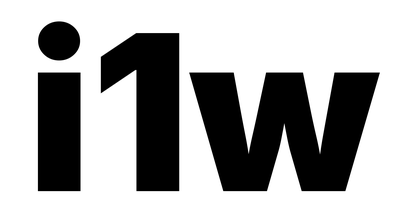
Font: Inter_Black